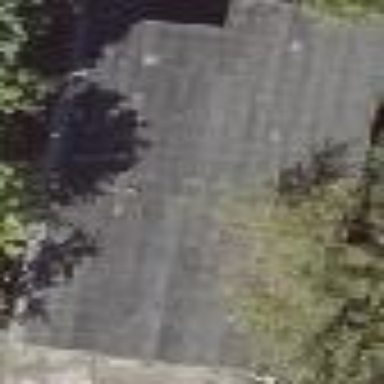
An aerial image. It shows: Commercial building with flat roof.